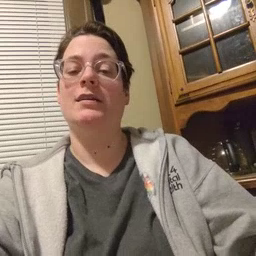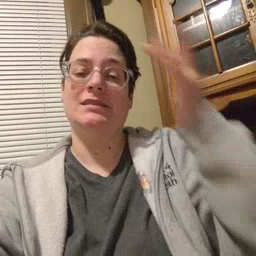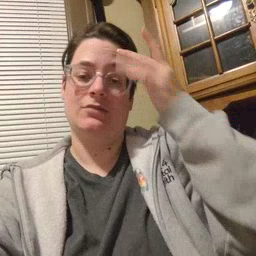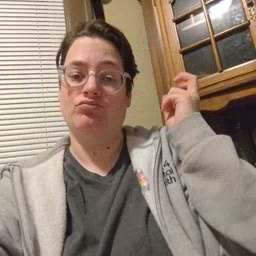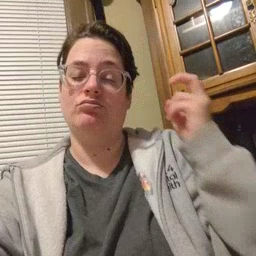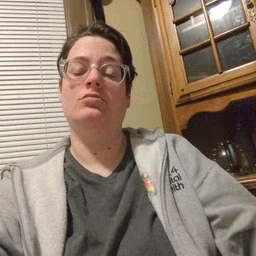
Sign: sick